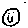
Label: smiley face